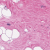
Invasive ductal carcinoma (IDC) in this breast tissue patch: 0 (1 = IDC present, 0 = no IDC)